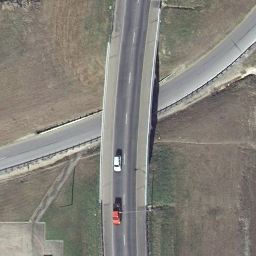
Label: overpass